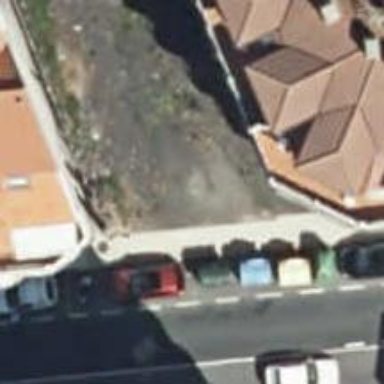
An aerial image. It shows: Motorcycle parking area.